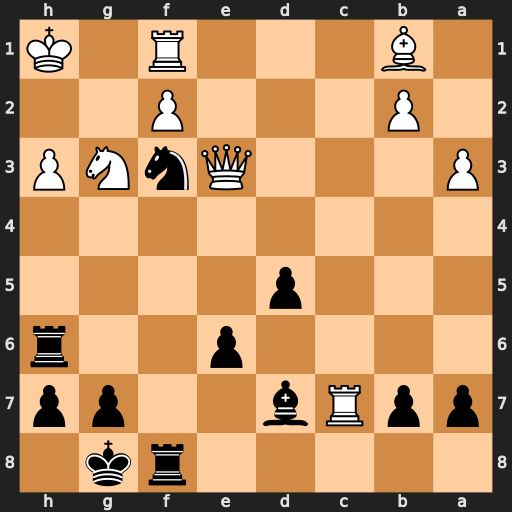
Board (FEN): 5rk1/ppRb2pp/4p2r/3p4/8/P3QnNP/1P3P2/1B3R1K
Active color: b
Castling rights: -
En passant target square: -
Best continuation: Rxh3+ Kg2 Rh2#